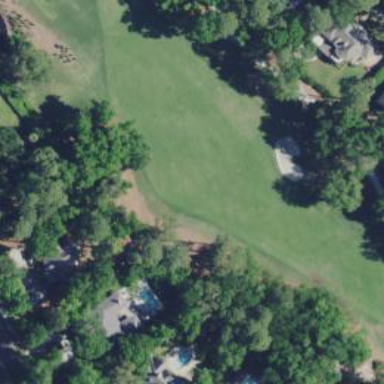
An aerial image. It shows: View of golf hole.